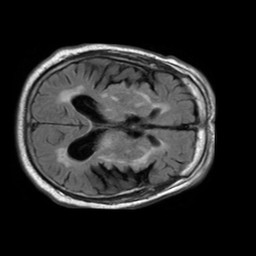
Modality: FLAIR
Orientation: axial
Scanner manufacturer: philips
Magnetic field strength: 1.5 T
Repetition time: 6 s
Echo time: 0.12 s